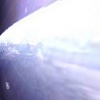
Label: sunburn